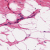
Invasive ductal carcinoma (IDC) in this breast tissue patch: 0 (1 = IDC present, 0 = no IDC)